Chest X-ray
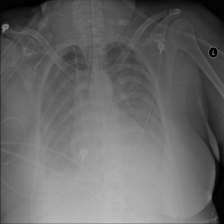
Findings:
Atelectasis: positive
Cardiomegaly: negative
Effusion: positive
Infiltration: positive
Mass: negative
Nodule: negative
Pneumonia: negative
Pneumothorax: negative
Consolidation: negative
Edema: negative
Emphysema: negative
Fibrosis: negative
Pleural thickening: negative
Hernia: negative